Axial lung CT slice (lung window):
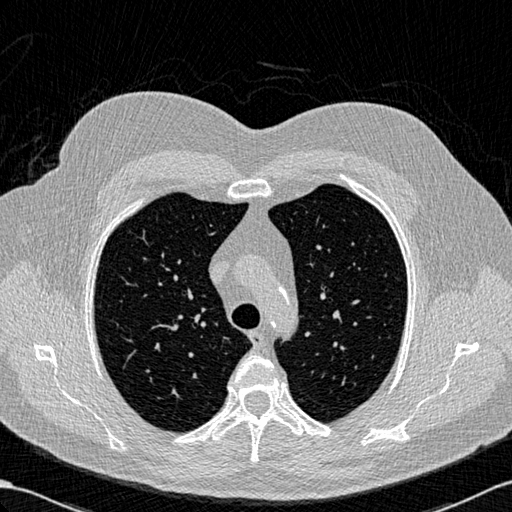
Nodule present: no